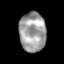
Tissue: skin
Cell type: Epithelial cells
Senescence score: 0.2787
Nuclear area (px): 1032
Mean DAPI intensity: 157.337